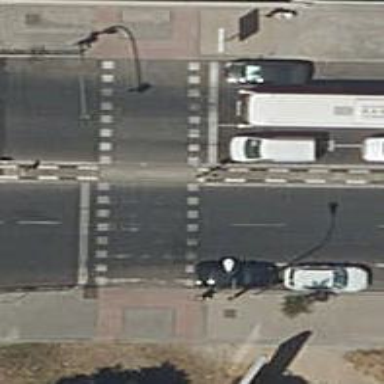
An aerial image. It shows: Road crossing with traffic signals.